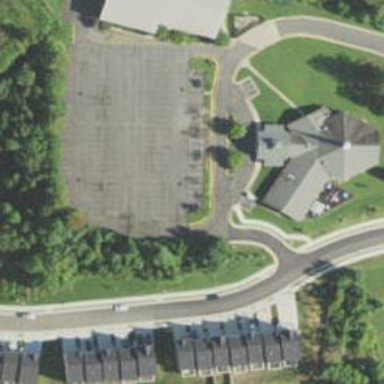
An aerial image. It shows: Parking space is available.